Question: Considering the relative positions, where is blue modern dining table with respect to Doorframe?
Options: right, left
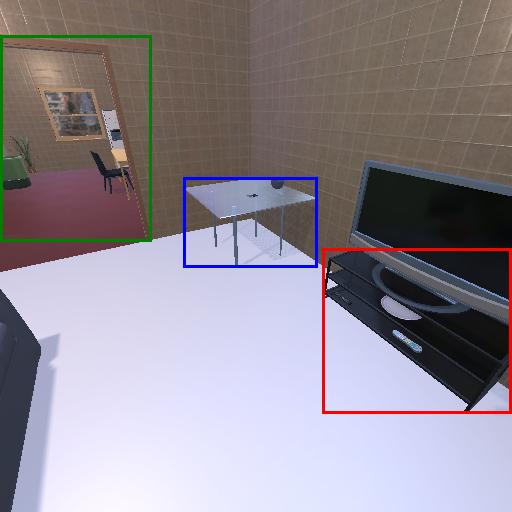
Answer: right